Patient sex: M
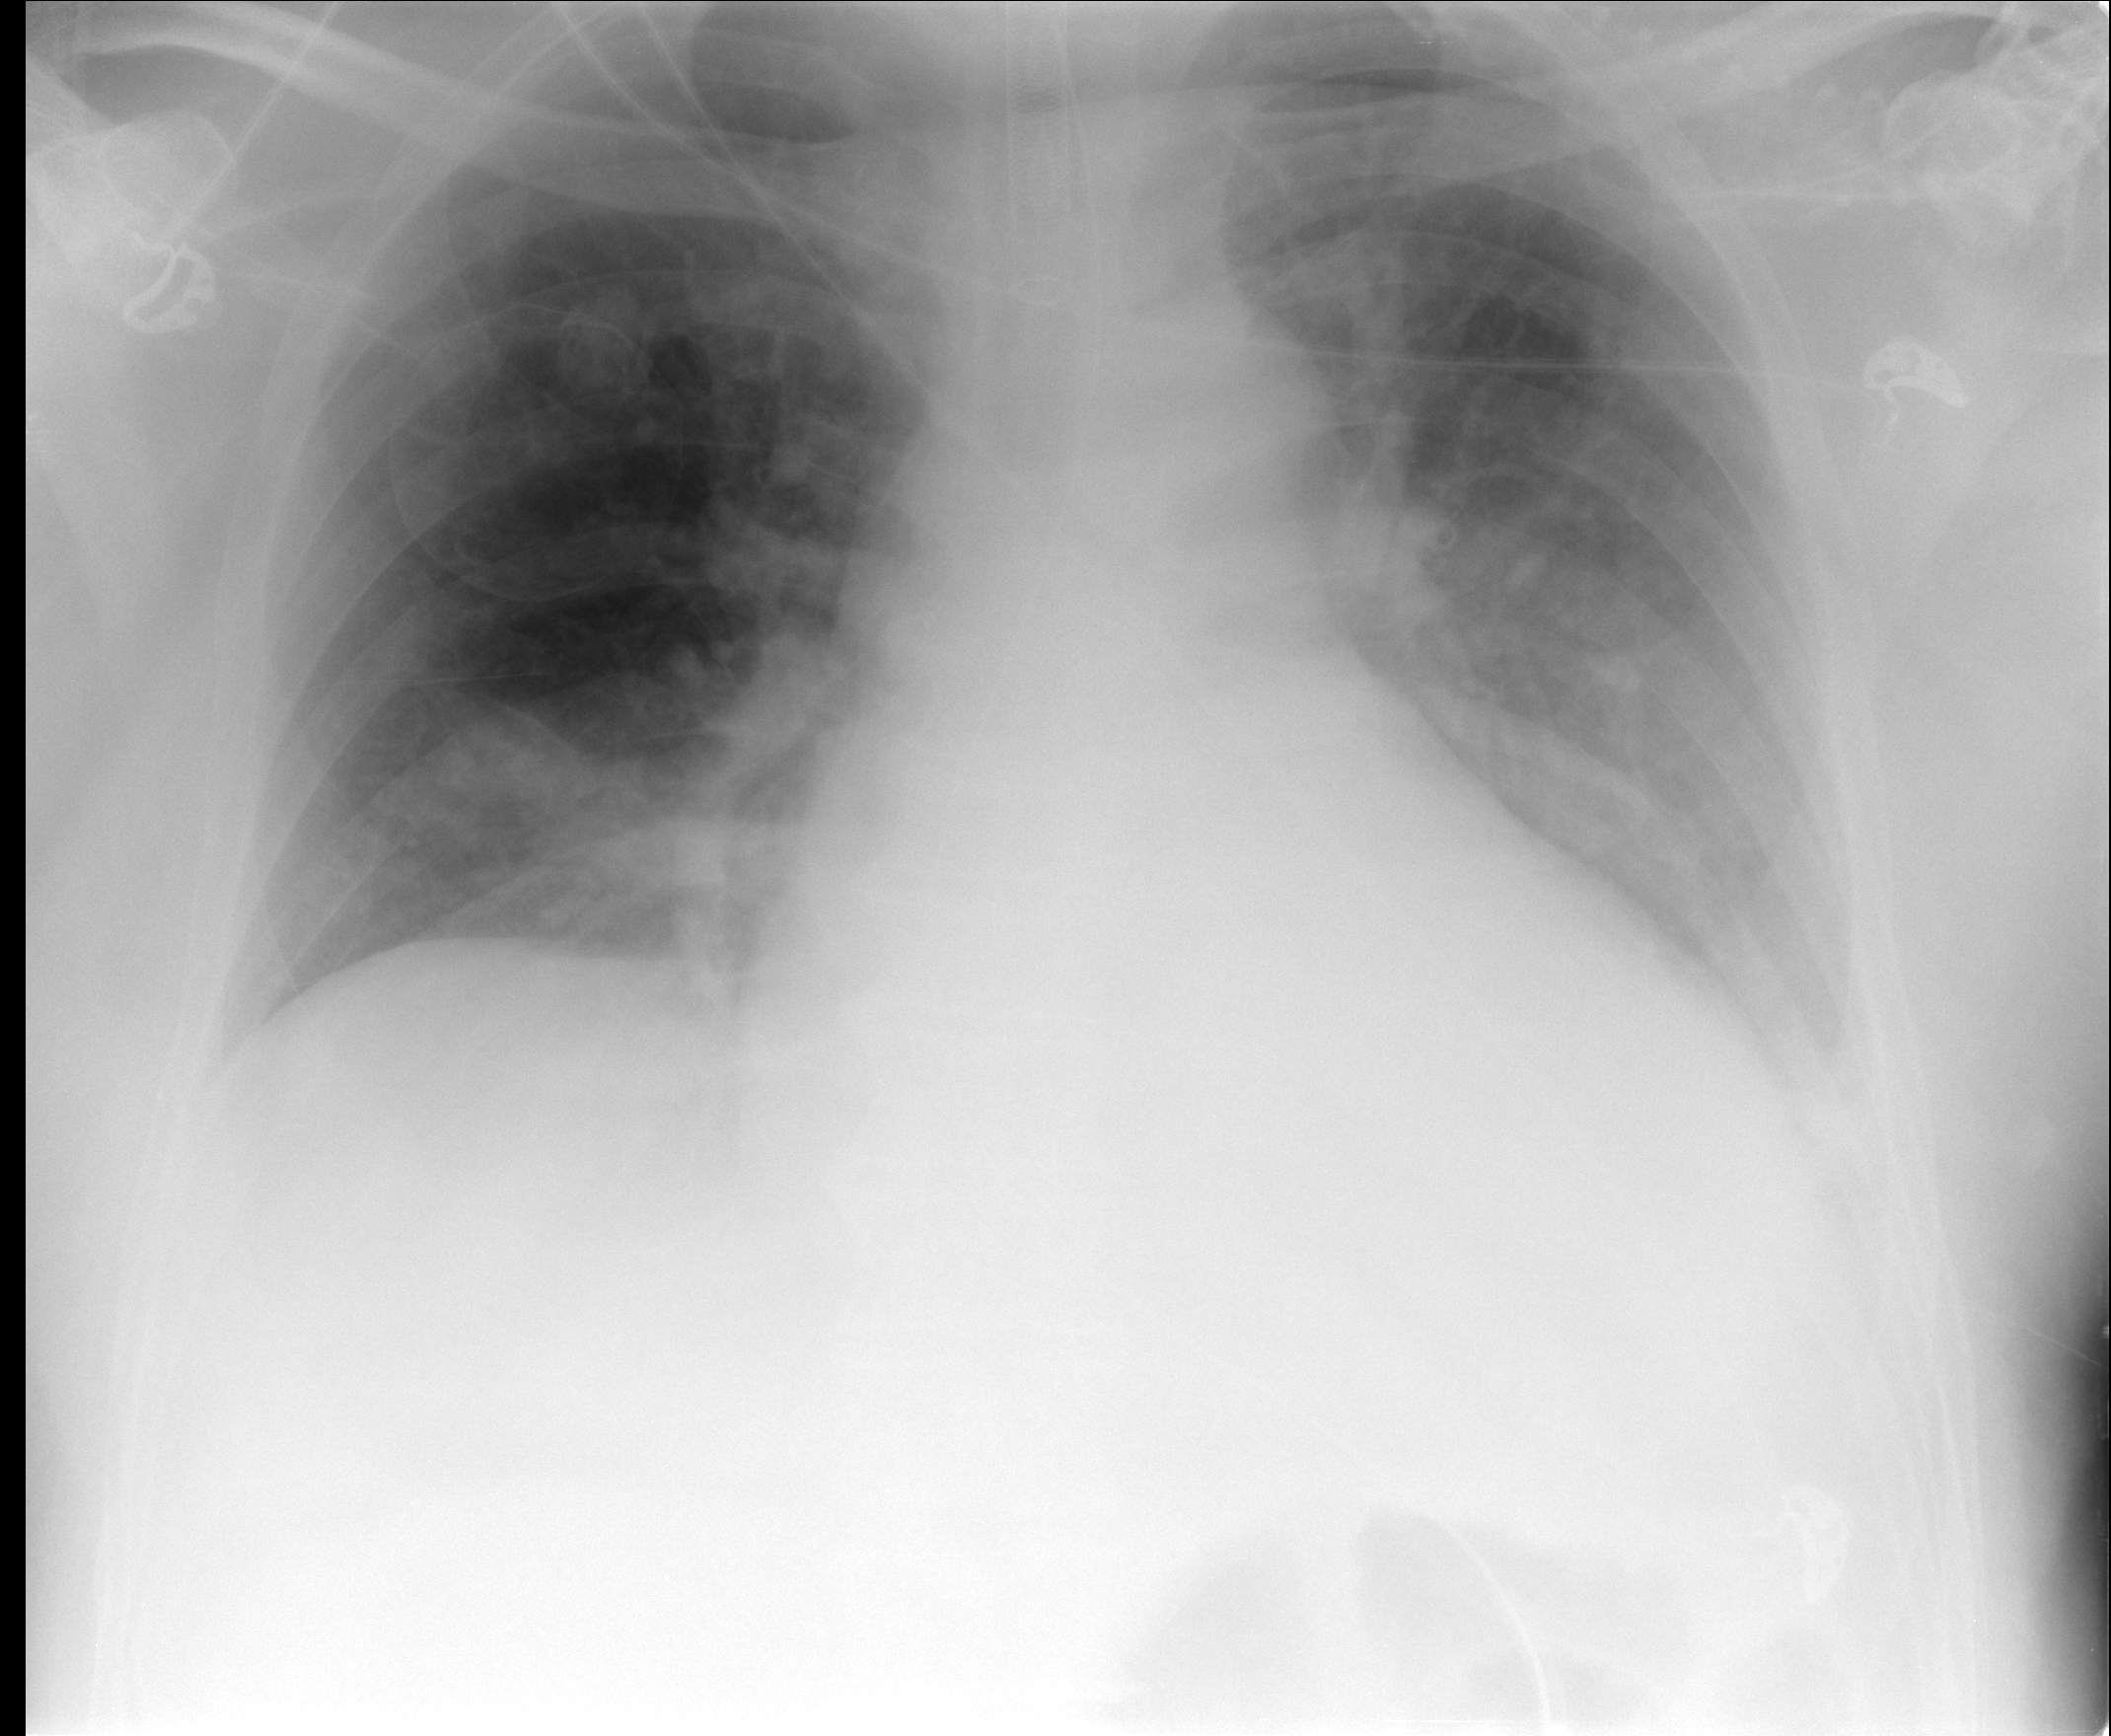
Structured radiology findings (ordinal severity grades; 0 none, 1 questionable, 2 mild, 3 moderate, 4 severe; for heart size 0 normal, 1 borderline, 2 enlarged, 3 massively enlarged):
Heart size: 3
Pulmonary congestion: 2
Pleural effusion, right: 0
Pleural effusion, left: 3
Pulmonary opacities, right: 0
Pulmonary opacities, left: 0
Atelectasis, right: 2
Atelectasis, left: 2